Question: Hi Please find the attached image this is my html & css code
'''
<h2 style="margin:0px 0px 2px 0px" class="widgettitle3">Contact Response for your request</h2>
<div class="tablediv">
<div class="rowdiv">
<div class="celldiv">
<ul class="gallery">
<li>
<a href='http://localhost/shadi/public/partial.html' class='boxy standardLink' title='9'><em><strong>9</strong></em><img src="http://localhost/shadi//img/images/50x50/9.jpeg" border="0"></a>
</li>
</ul>
</div>
<div class="celldiv boldText">Contact Details :</div><div class="celldiv"><input type="text" style="height:28px;" maxlength="150" size="40" id="9" name="9" class="required" ></div> <div class="celldiv">&nbsp;<input type="button" class="btn" value="Submit" onclick="javascript:processProvideContact('9');">&nbsp;<input type="button" class="btn" value="Decline" onclick="javascript:processDecline('9');"></div>
</div>
</div>
.tablediv {
display: table;
height:100%;
width:100%;
border:1px solid red;
border-spacing: 0px; /*cellspacing:poor IE support for this*/
border-collapse: separate;
}
.celldiv {
float: left; /*fix for buggy browsers*/
display: table-cell;
position:relative;
margin:1px 1px 1px 0px;
padding:1px 1px 1px 0px;
border:1px solid black;
vertical-align: middle;
}
.rowdiv {
display: table-row;
width: auto;
}
'''

middle and third column is not vertically center position
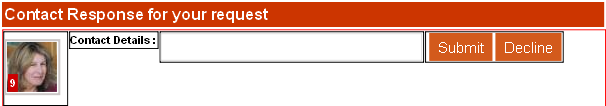
Answer: change your celldiv css class to
'''
.celldiv
{
border: 1px solid black;
display: inline-block;
padding: 1px 1px 1px 0;
position: relative;
vertical-align: middle;
}
'''